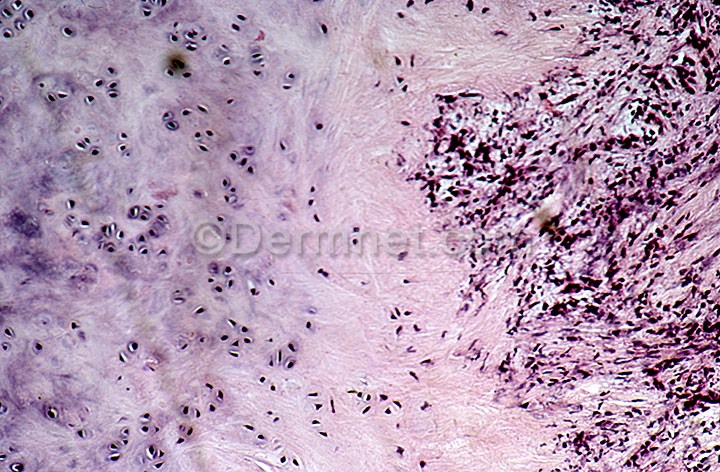
Disease: Systemic Disease